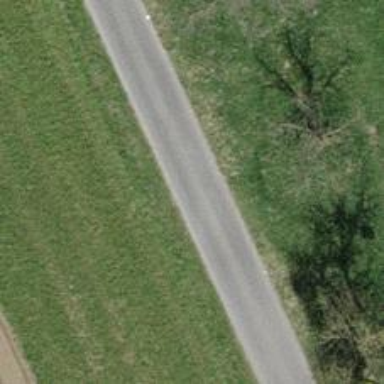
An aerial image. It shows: Gravel residential road.